【题型】选择题　【知识点】平面几何　【难度】easy
如图，在平行四边形 $ABCD$ 中，如果点 $M$ 为 $CD$ 的中点，若已知 $S_{\triangle DMN} = 3$，那么 $S_{\triangle ADN}$ 等于（\qquad ）

A. 6  \qquad
B. 9  \qquad
C. 12  \qquad
D. 3
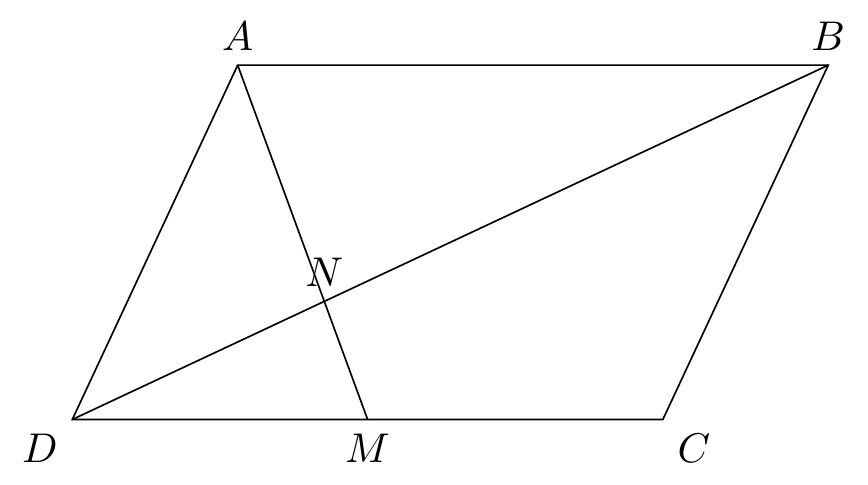
【解答】
解：
$\because$ 四边形 $ABCD$ 是平行四边形，

$\therefore CD \parallel AB$，$CD = AB$。

$\because M$ 为 $CD$ 的中点，

$\therefore MD = MC = \frac{1}{2} CD$。

$\therefore MD \parallel AB$，

$\therefore \triangle MDN \sim \triangle ABN$，

$\therefore MN : AN = MD : AB = 1 : 2$，

$\therefore AN = 2MN$。

$\therefore S_{\triangle ADN} = 2S_{\triangle DMN}$。

$\because S_{\triangle DMN} = 3$，

$\therefore S_{\triangle ADN} = 2 \times 3 = 6$。

故选：A。